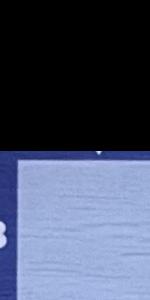
Label: Empty